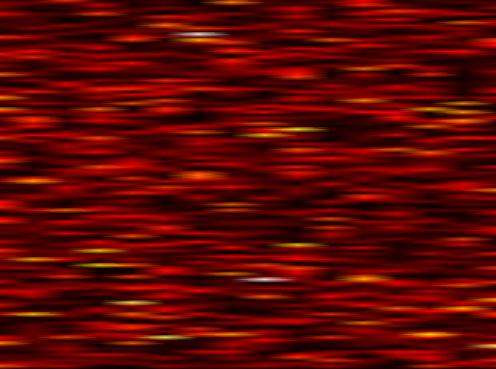
Label: FOFDM